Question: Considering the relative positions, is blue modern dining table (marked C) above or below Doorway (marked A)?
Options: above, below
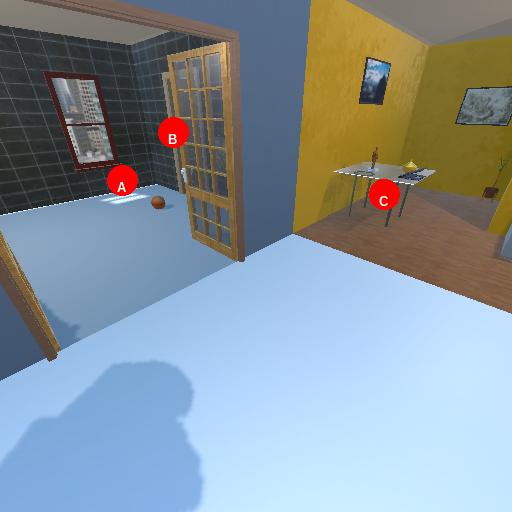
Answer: above